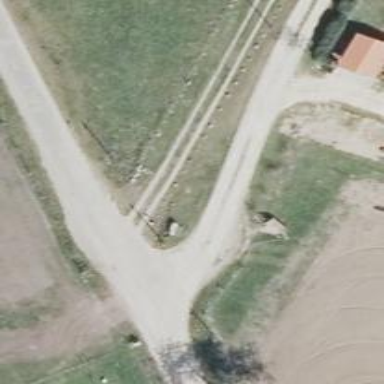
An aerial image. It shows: Driveway with concrete surface.